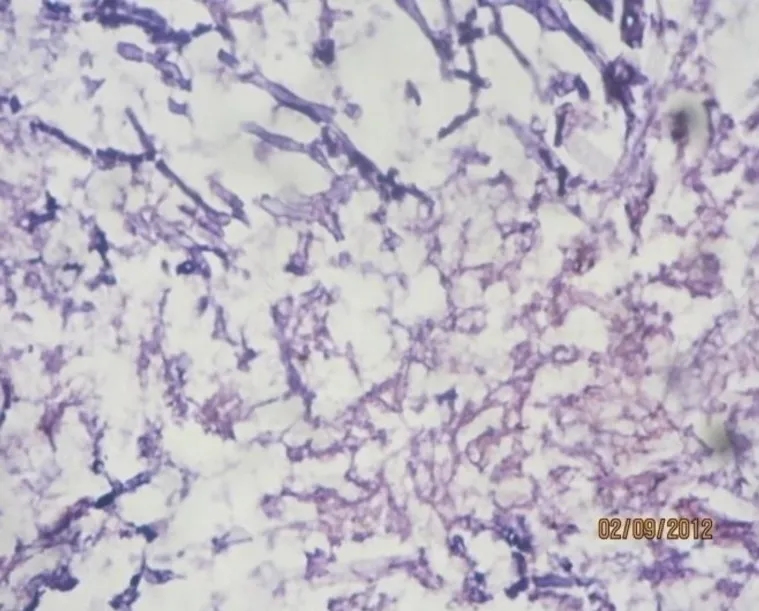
HPR showing Aspergllosis.
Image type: pathology (gram)